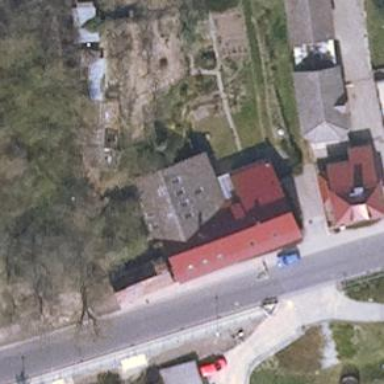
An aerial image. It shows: Gabled building.